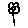
Label: flower